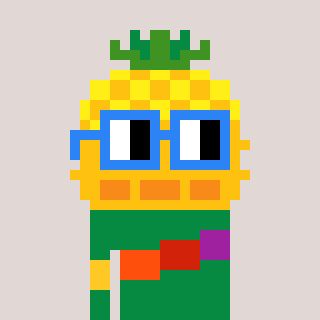
a pixel art character with square blue glasses, a pineapple-shaped head and a green-colored body on a warm background